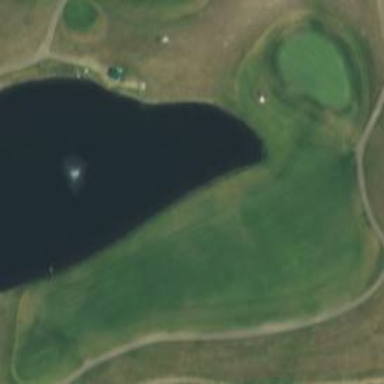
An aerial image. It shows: Rough area in golf course.